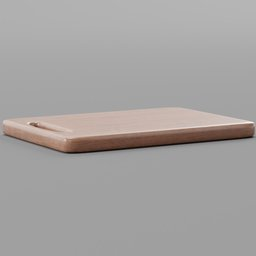
Label: tools